Question: Count the number of objects in the diagram.
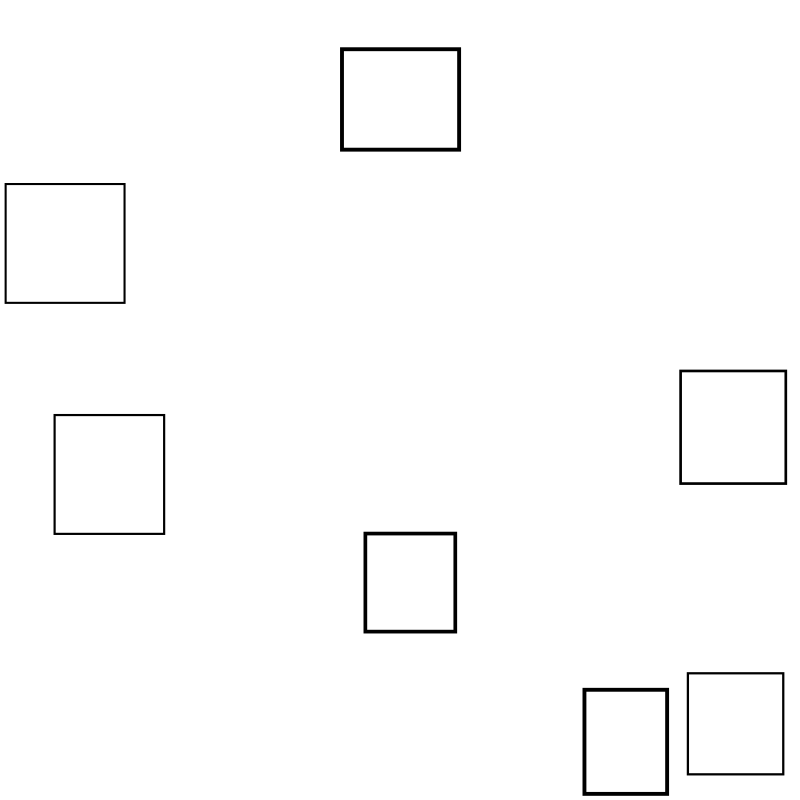
Answer: 7